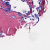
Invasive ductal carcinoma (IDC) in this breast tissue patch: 0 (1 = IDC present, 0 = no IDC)